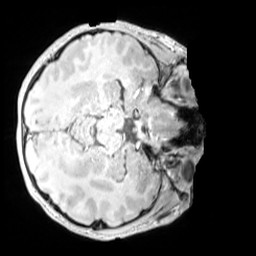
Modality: MP2RAGE
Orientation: axial
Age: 11
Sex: female
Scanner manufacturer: siemens
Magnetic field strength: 3 T
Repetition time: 4 s
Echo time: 0.00303 s